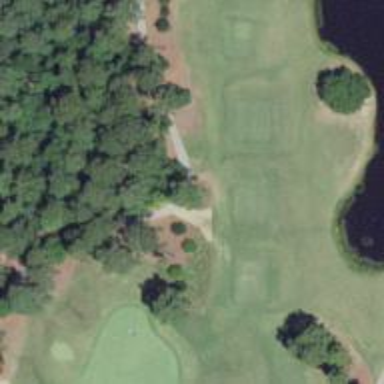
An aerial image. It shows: Path for golf carts.